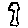
Label: tree